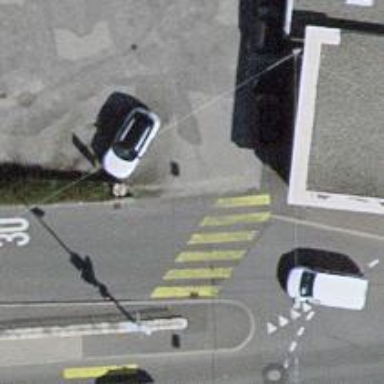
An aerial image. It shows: Marked road crossing.